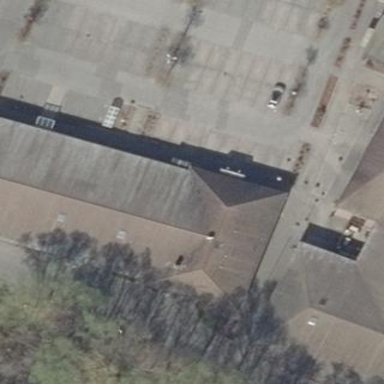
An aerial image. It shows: Retail building.